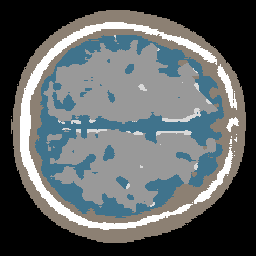
Label: no_lesion